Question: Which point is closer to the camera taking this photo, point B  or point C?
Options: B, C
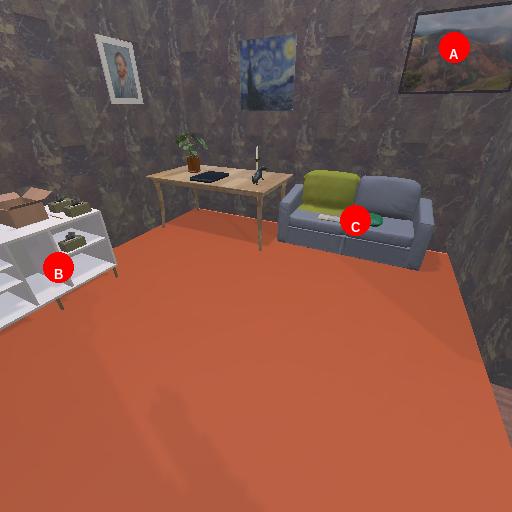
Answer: B